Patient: sex M, age 78
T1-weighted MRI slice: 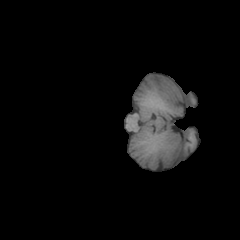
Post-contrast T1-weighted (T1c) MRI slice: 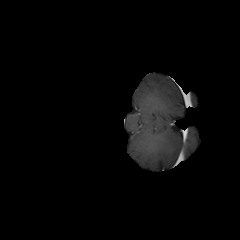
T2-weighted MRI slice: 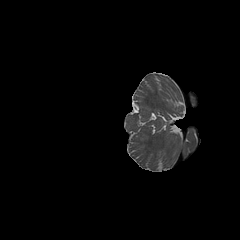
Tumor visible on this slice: no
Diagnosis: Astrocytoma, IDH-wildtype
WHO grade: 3